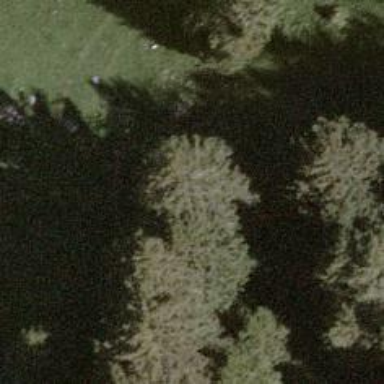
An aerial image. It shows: Single tag "natural: tree."